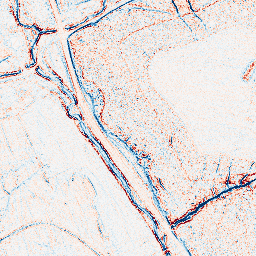
Category: edge_preserving
Decomposition family: bilateral
Decomposition parameters: d: 5
sigma_color: 25
sigma_space: 25
Upsampling method: quintic
Upsampling parameters: scale: 8
Upsampling scale: 8